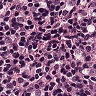
Metastatic tissue present: yes